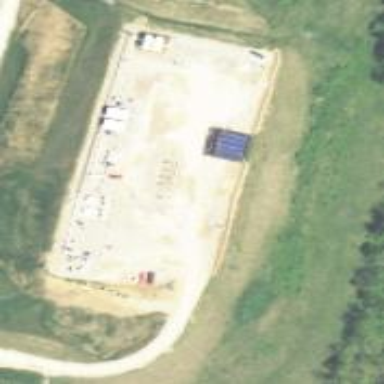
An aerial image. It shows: Petroleum well.